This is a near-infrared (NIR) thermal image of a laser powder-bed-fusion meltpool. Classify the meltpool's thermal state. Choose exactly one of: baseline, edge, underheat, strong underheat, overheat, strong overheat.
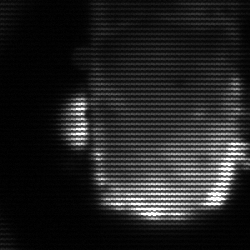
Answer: baseline